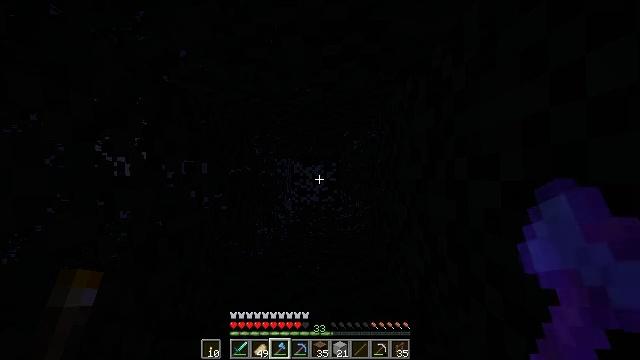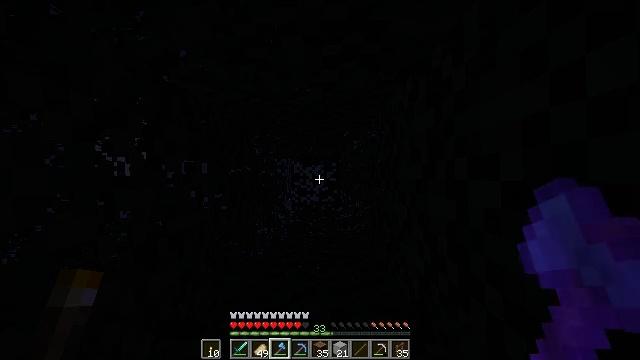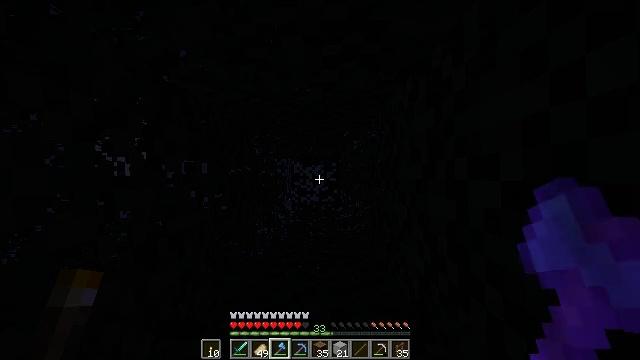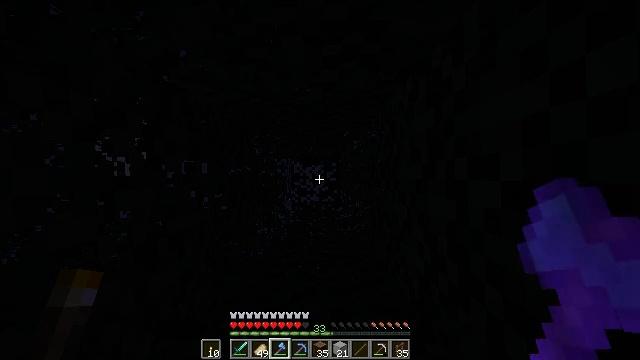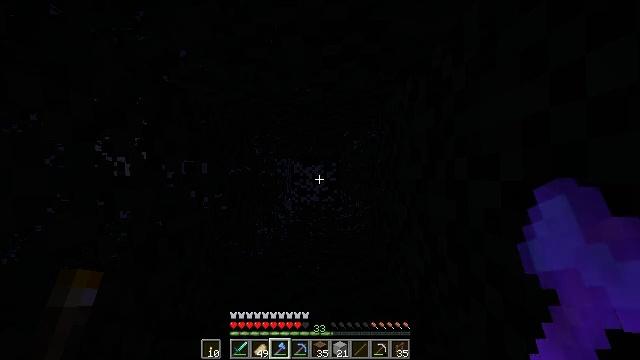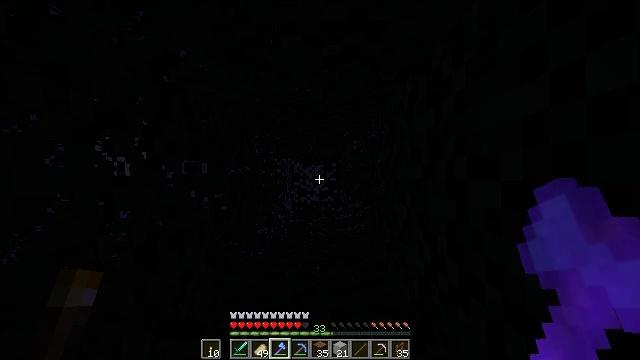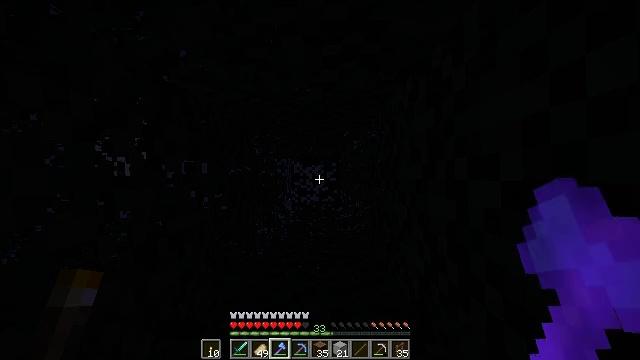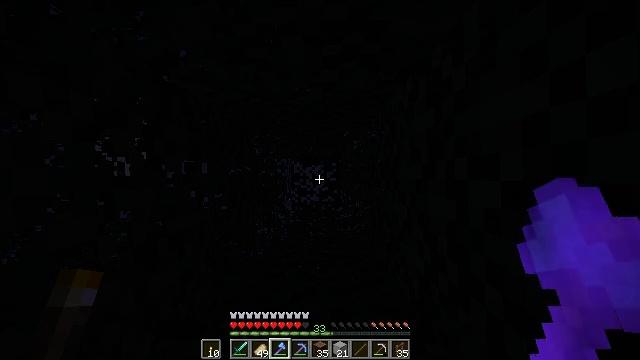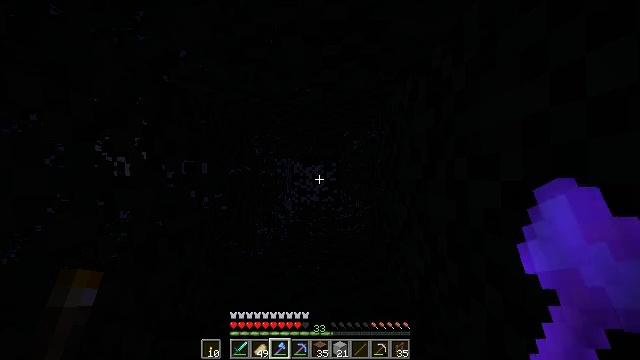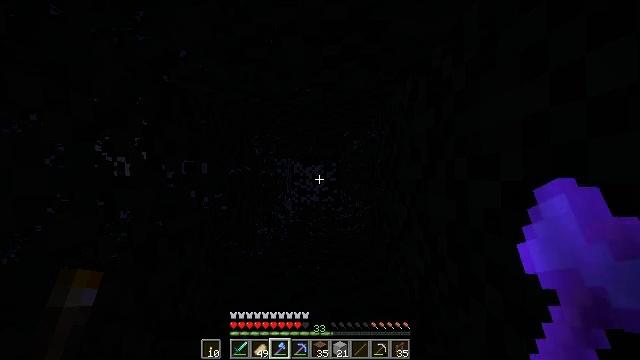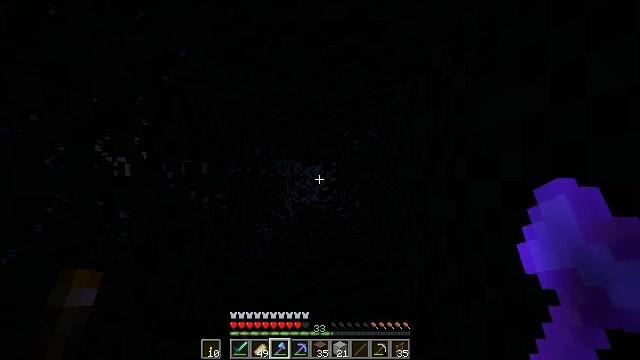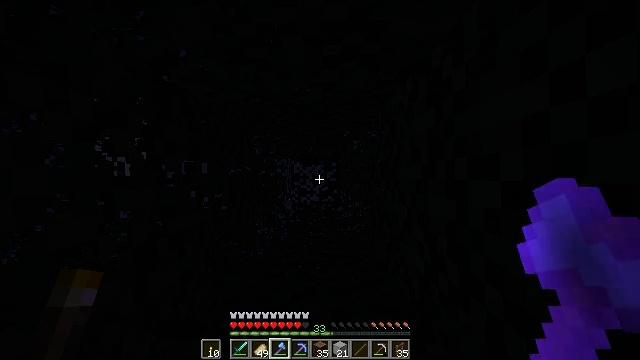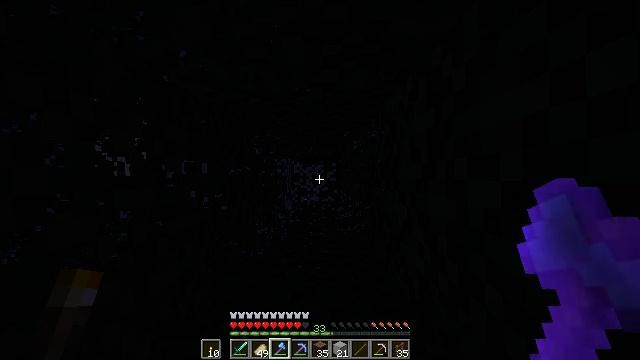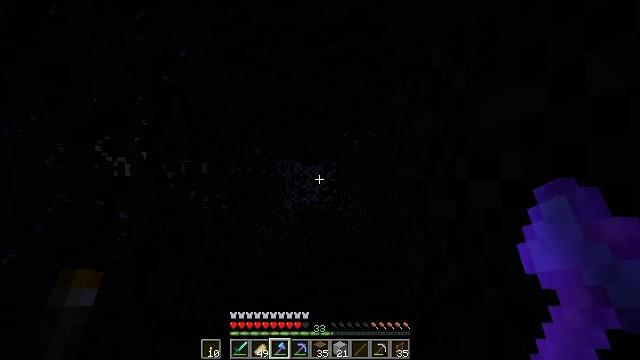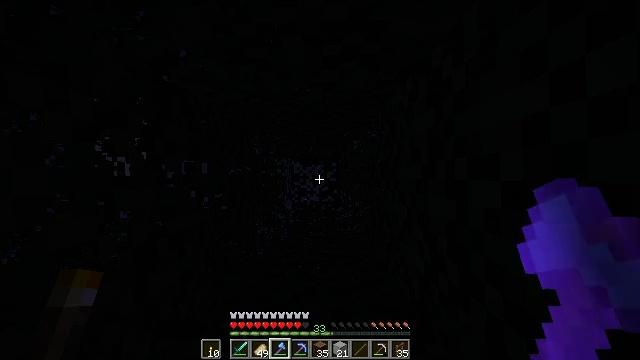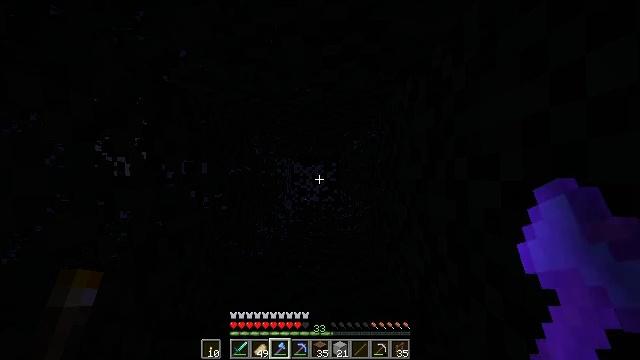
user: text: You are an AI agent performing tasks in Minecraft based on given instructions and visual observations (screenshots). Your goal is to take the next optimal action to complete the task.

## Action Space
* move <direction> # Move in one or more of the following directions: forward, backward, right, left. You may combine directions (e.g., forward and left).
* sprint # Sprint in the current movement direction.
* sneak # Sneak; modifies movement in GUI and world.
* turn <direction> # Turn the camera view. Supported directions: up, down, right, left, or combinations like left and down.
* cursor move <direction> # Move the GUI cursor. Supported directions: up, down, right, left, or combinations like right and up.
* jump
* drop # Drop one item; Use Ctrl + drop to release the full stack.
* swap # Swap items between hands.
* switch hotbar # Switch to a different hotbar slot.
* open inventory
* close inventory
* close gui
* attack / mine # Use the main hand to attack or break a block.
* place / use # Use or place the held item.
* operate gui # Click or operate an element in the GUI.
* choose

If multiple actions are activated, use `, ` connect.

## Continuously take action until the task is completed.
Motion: motion action
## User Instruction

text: Collect the brown bed for later use.
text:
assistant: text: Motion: no_op
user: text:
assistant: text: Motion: no_op
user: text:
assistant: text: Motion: no_op
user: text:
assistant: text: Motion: no_op
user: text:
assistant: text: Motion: no_op
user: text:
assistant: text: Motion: no_op
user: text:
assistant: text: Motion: no_op
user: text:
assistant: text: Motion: no_op
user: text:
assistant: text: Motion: no_op
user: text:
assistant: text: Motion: no_op
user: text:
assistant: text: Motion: no_op
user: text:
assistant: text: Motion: no_op
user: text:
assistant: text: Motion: no_op
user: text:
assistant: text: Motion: no_op
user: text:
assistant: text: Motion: no_op
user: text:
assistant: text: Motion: no_op
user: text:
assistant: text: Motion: no_op
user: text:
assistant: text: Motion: no_op
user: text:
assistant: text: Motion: no_op
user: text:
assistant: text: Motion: no_op
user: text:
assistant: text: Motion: no_op
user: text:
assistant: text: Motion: no_op
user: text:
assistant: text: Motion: no_op
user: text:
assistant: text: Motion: no_op
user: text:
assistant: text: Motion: no_op
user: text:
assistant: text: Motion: no_op
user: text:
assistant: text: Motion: no_op
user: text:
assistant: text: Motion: no_op
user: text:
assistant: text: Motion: no_op
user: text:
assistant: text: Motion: no_op